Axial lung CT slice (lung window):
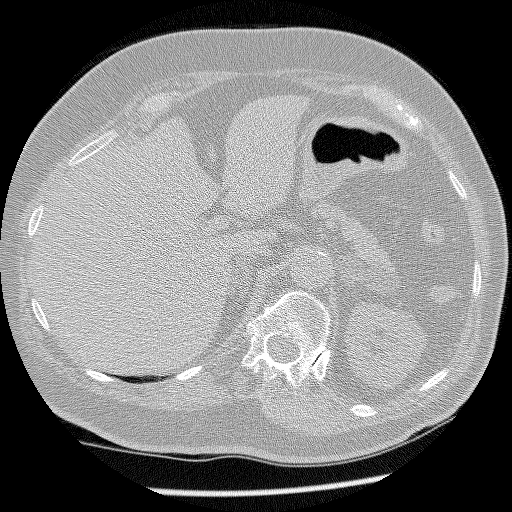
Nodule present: no